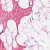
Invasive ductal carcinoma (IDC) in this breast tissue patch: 0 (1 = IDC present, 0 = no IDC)